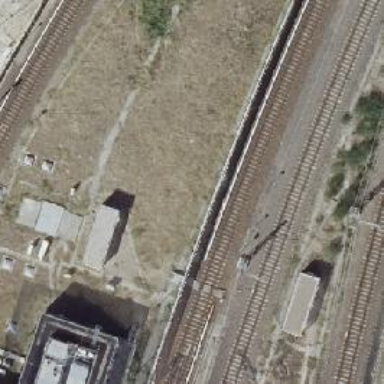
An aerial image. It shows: Railway signal.